Question: I use SIEGE to test my web server performance. For a more realistic test the best way to go would be to have SIEGE hit the web page (website.com/our-company) and all static assets (.css, .js, .png, .jpg). Everything that you see on the firefox / chrome debbuing tools, except of course from resources loaded from external servers (cdn.facebook, apis.google.com).
I am running several tests so it is a pain to manually collect all asset urls. Is there a tool that I can use to load a web page and export the url for everything that was loaded?

I tried CURL on debian CLI but I am no experct. Any tool will help, it does't have to be a plugin of Firefox / Chrome.
Best regards.
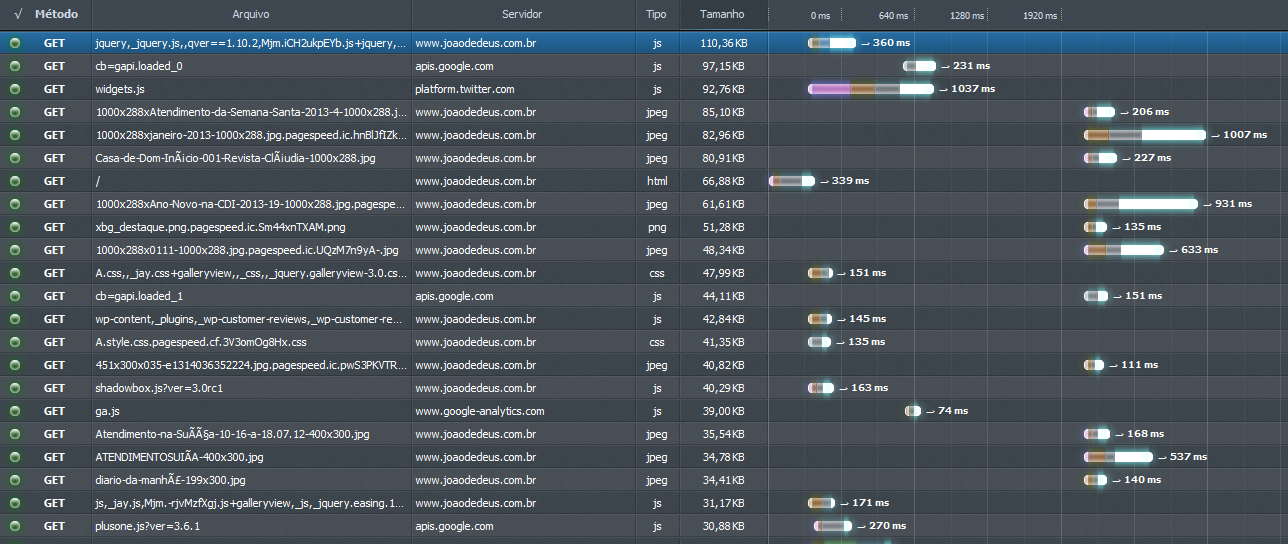
Answer: In Chrome you can export these data to a <URL> in one click. Go to "Network", right click and choose "Save as HAR with content".